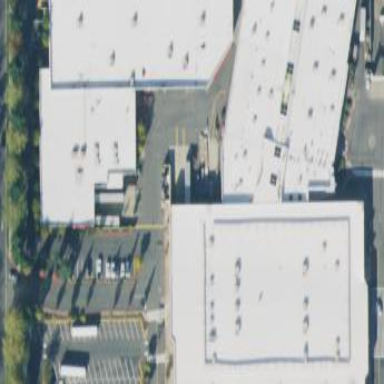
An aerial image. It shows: Retail building.